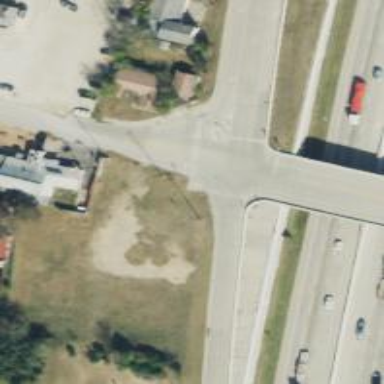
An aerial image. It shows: Tertiary road with asphalt surface and frontage road.